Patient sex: M
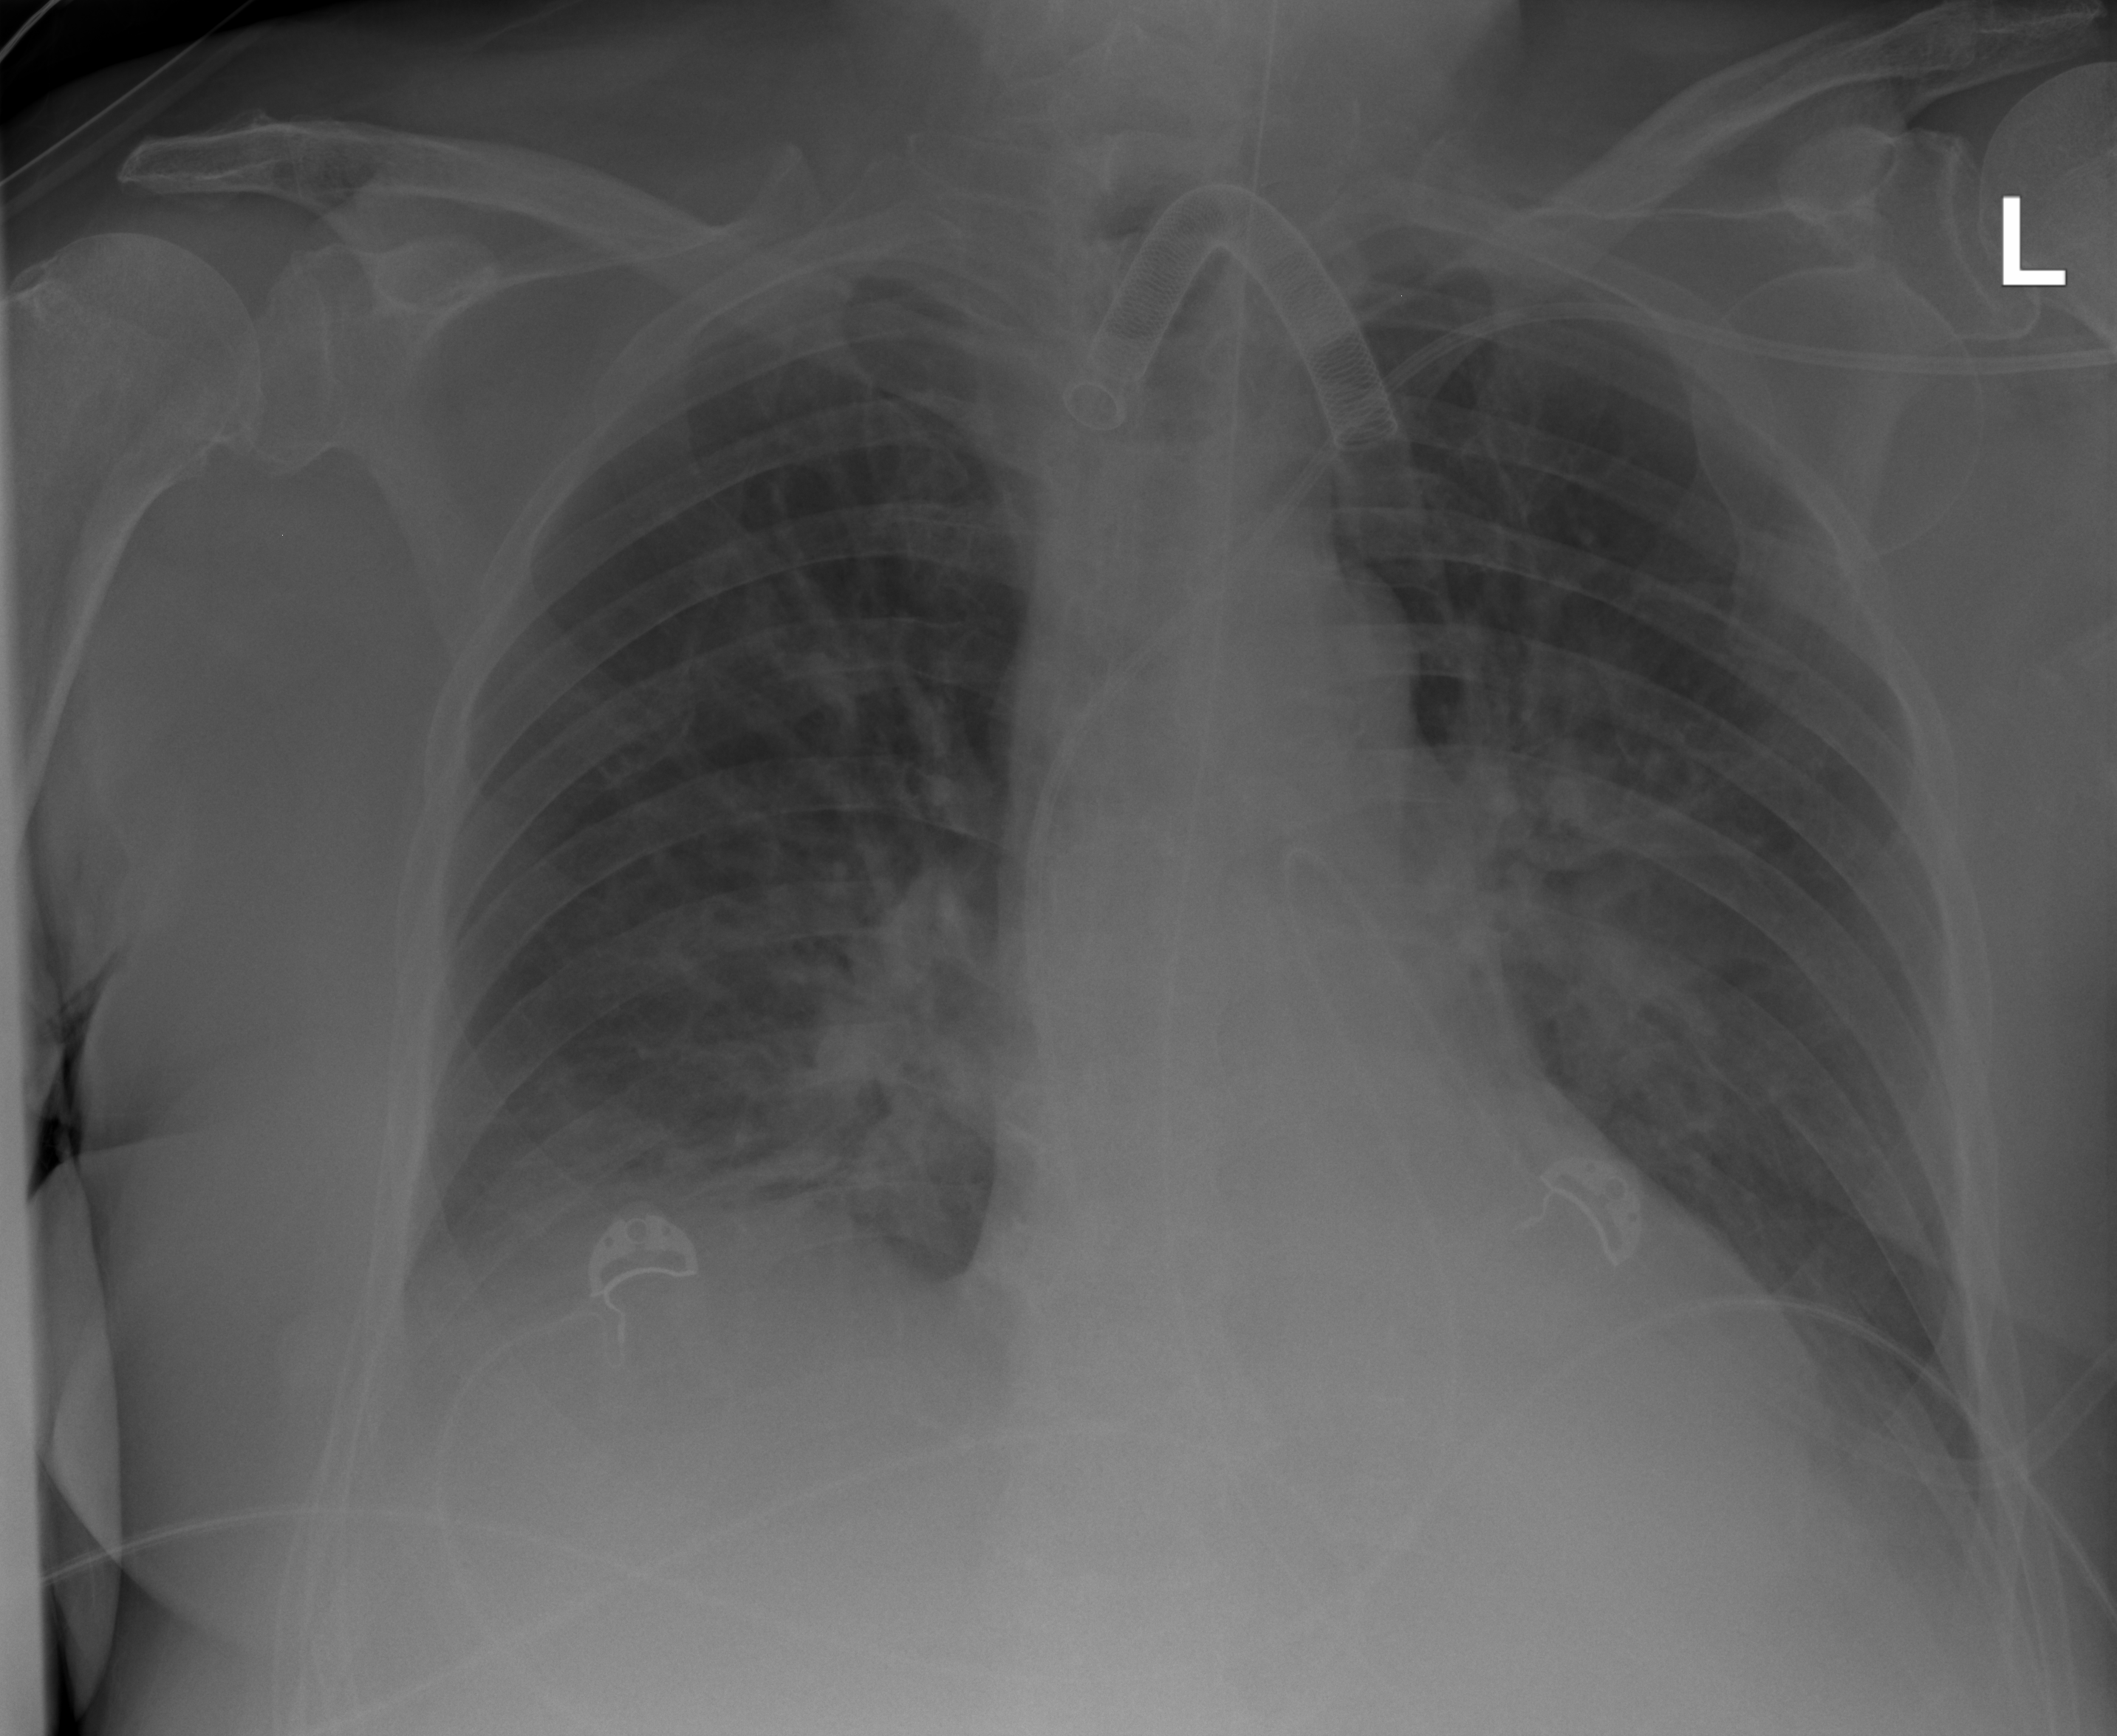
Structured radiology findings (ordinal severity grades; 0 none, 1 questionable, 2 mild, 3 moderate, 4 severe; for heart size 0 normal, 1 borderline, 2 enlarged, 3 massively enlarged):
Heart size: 1
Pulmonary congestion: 2
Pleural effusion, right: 2
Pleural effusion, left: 2
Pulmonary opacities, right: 2
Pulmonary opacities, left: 2
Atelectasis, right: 2
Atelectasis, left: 2